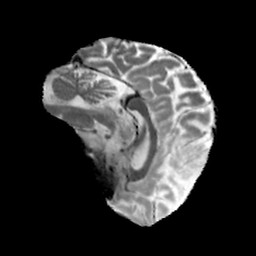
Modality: MD
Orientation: sagittal
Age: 30
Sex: female
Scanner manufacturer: siemens
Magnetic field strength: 6.98 T
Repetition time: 7.776 s
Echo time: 0.076 s